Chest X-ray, AP view. Patient: 65 years old, sex M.
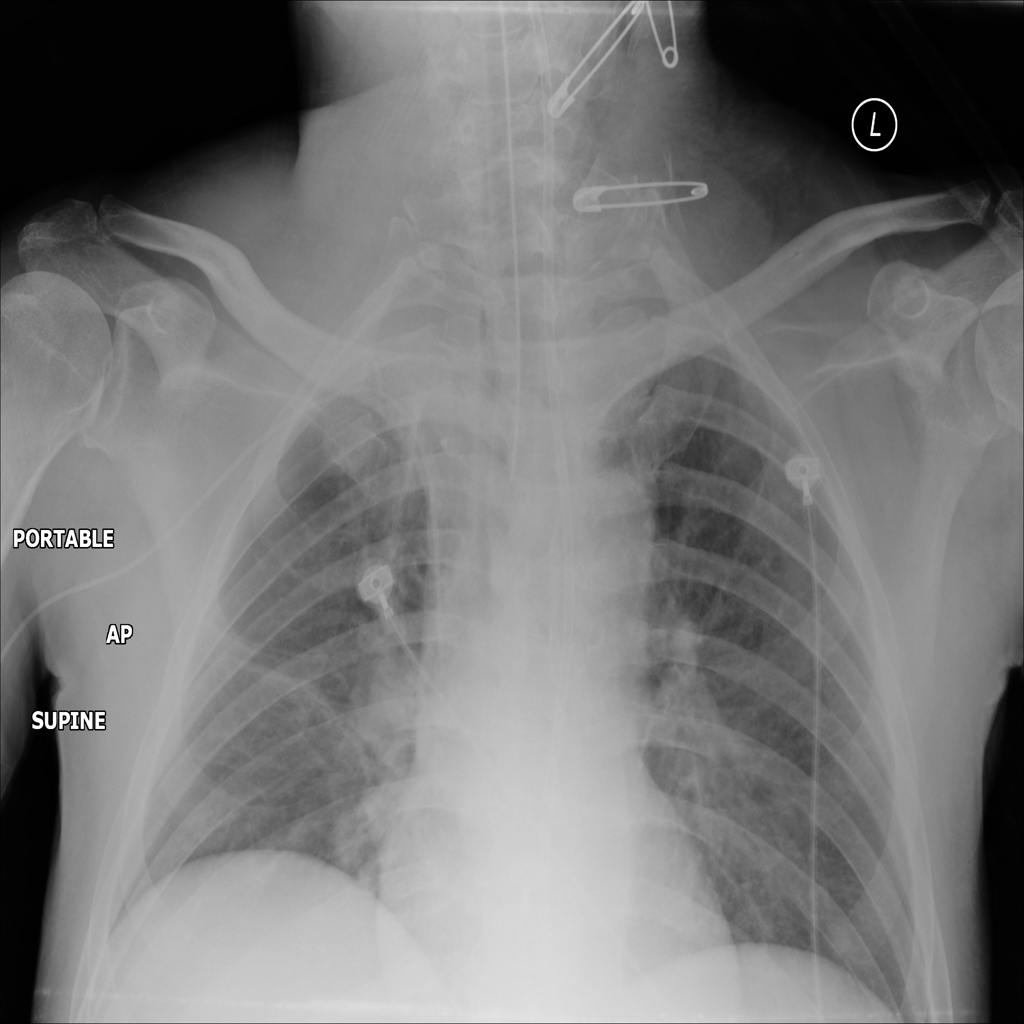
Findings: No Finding